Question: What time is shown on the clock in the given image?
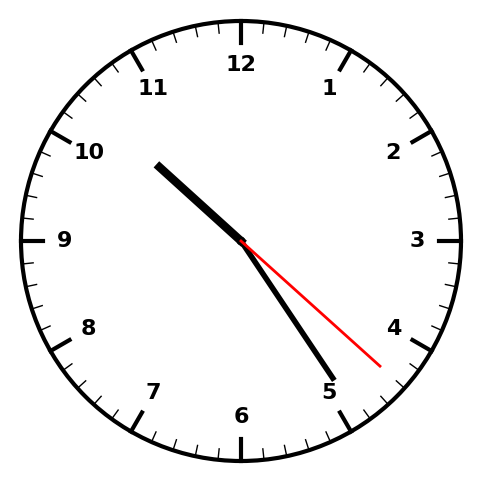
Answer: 10:24:22